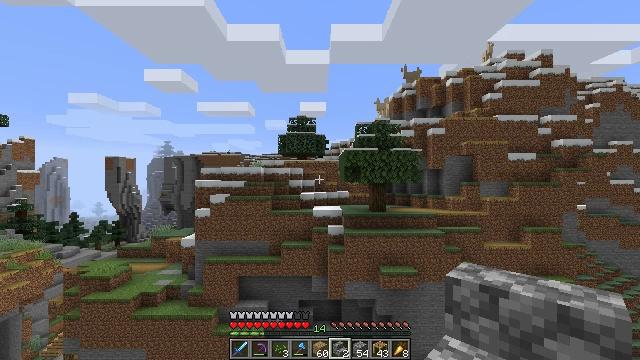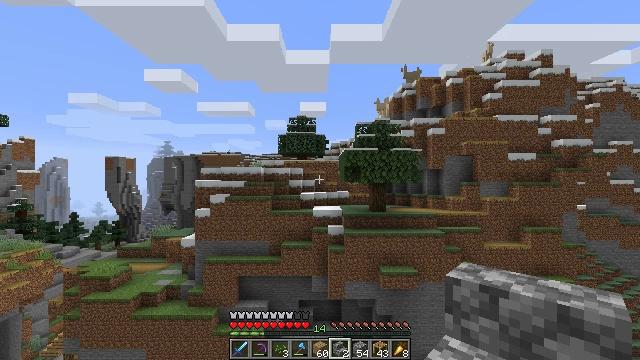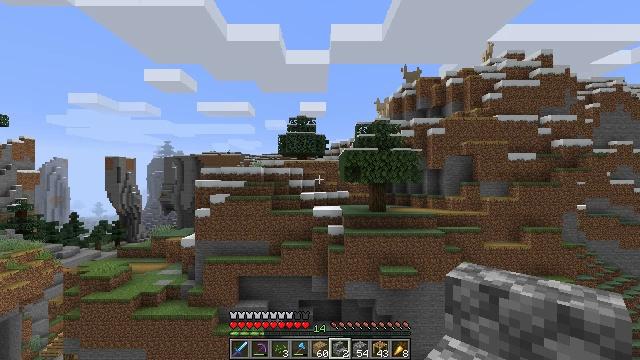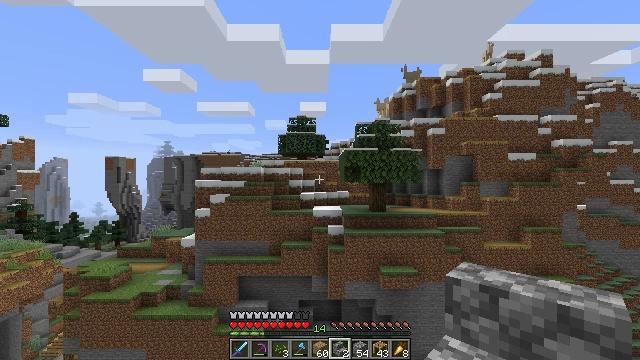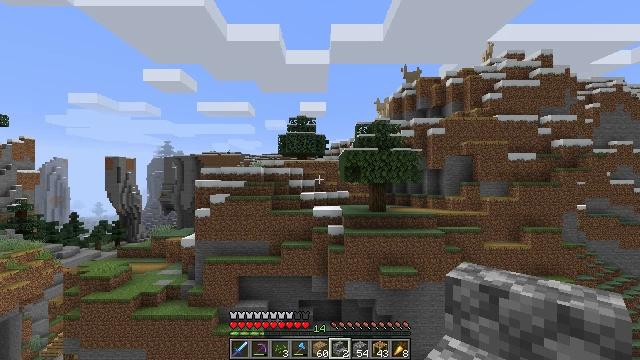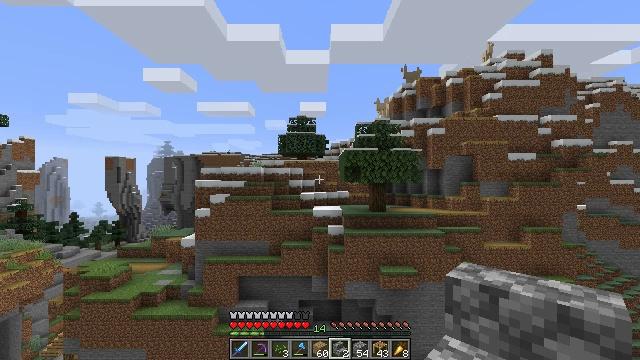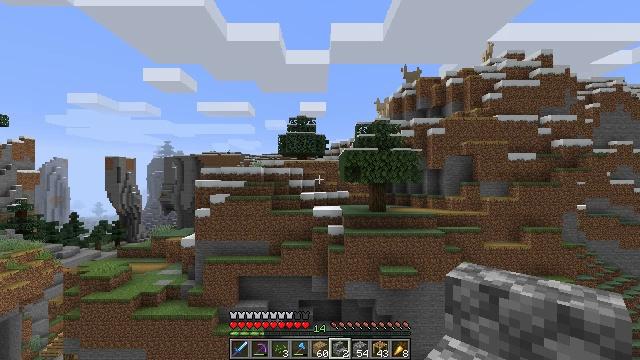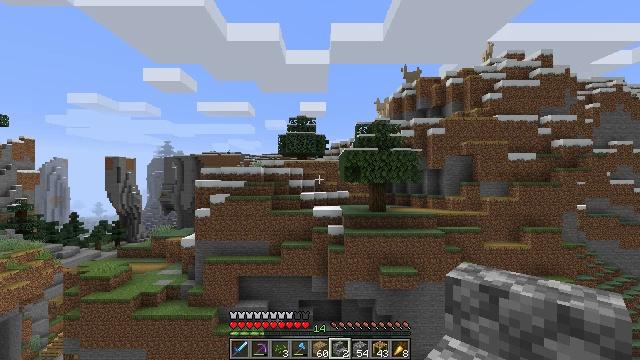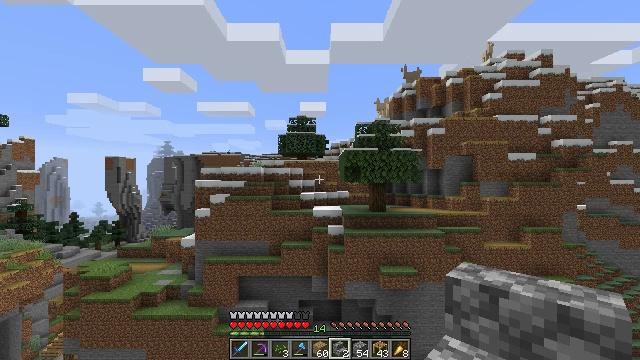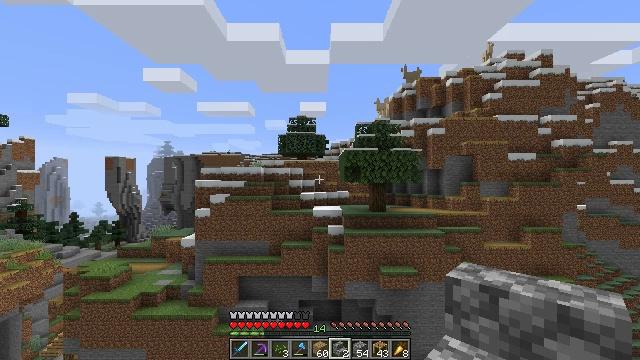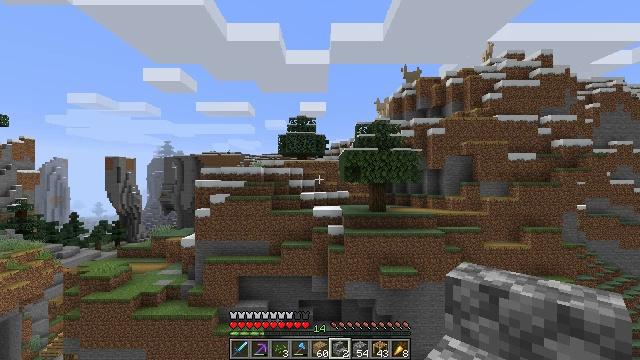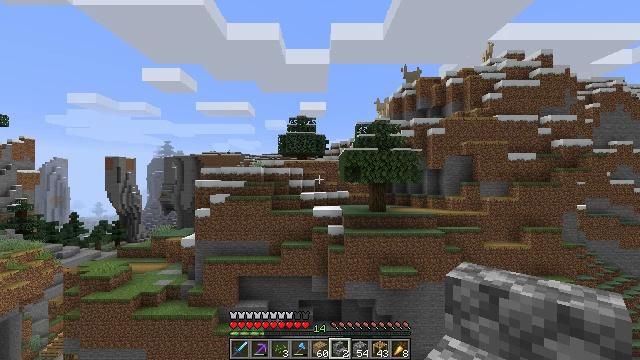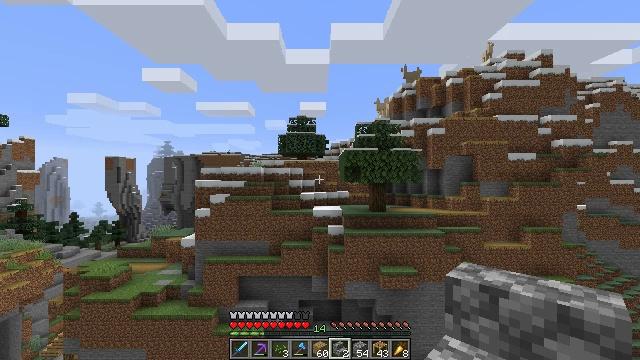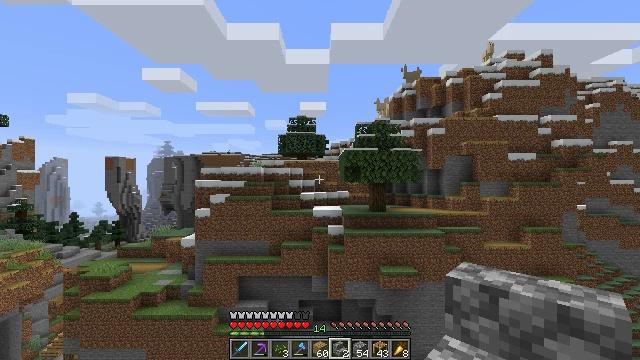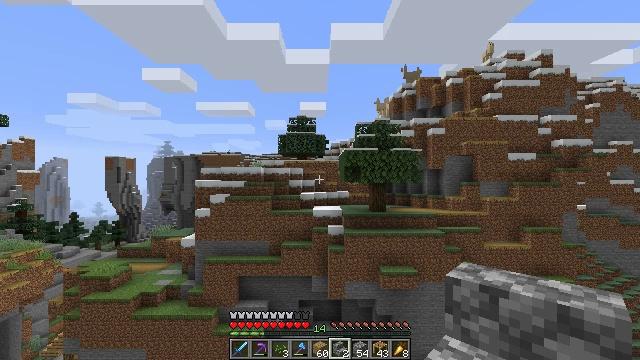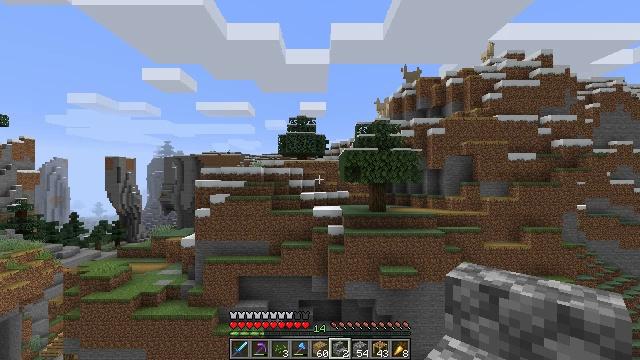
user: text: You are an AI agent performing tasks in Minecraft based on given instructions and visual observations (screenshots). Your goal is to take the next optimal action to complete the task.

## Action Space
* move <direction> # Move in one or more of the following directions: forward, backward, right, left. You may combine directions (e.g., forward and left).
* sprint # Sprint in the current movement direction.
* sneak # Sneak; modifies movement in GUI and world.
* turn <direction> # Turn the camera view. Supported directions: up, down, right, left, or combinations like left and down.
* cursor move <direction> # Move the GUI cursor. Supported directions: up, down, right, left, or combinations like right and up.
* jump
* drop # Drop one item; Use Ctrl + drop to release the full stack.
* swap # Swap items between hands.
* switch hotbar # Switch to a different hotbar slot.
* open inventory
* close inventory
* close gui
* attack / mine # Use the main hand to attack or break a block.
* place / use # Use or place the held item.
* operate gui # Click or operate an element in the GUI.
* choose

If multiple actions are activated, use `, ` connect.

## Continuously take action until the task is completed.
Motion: motion action
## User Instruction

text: Mine scaffolding to move it.
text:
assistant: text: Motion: no_op
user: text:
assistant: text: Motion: no_op
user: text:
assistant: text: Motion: no_op
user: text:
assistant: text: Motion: no_op
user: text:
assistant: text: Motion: no_op
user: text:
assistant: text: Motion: no_op
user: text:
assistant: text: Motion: no_op
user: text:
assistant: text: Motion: no_op
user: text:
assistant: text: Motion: no_op
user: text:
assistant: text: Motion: no_op
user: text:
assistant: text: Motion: no_op
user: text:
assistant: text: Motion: no_op
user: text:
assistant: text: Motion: no_op
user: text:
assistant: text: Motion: no_op
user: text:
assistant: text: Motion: no_op
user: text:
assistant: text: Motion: no_op
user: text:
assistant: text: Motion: no_op
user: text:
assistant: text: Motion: no_op
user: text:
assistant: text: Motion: no_op
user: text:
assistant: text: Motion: no_op
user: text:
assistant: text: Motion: no_op
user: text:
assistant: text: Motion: no_op
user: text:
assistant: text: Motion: no_op
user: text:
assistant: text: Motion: no_op
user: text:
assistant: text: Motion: no_op
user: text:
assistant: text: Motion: no_op
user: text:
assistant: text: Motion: no_op
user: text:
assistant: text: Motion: no_op
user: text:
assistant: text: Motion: no_op
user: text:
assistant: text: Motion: no_op